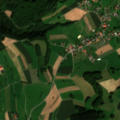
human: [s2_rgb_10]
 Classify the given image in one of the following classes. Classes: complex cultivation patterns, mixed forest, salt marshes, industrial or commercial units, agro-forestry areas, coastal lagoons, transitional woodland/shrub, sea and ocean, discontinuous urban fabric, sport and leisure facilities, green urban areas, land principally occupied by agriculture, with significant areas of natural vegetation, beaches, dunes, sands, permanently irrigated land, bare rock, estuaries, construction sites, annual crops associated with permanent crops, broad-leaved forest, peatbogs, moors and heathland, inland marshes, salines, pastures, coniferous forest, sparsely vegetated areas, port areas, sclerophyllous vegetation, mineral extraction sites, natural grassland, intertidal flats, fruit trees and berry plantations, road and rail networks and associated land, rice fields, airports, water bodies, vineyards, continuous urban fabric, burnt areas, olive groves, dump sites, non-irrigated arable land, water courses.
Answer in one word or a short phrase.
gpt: discontinuous urban fabric, non-irrigated arable land, land principally occupied by agriculture, with significant areas of natural vegetation, mixed forest